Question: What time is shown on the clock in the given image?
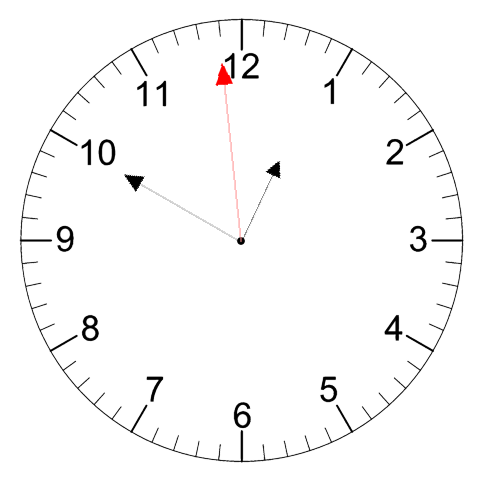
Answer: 12:49:59